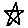
Label: star